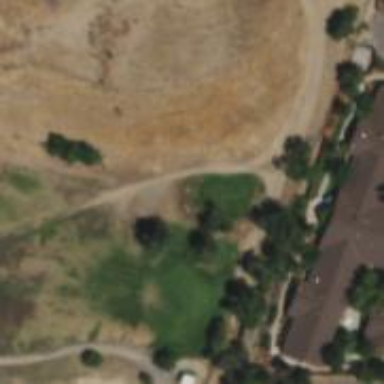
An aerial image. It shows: Path designated for golf carts.